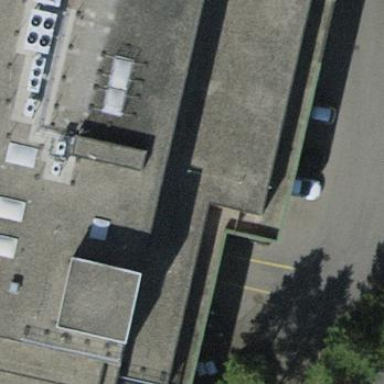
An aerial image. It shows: View of roof of building.